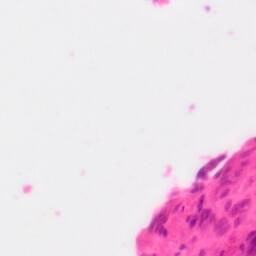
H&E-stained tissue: Colon